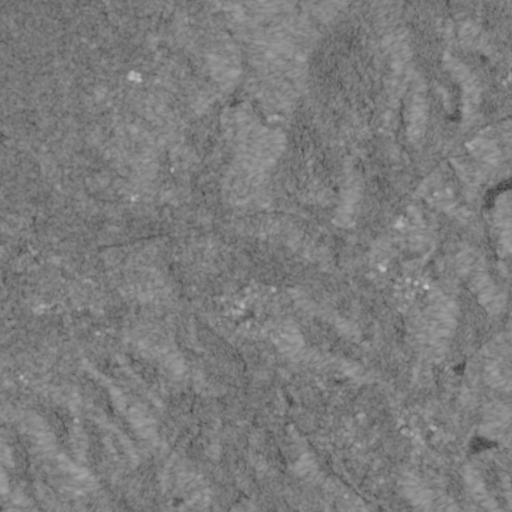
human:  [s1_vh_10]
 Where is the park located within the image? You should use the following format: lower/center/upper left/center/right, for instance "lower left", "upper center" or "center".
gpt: The park is located in the center of the image.
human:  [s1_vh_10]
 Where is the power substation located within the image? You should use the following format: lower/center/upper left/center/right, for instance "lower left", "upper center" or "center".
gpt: The power substation is located in the center right of the image.
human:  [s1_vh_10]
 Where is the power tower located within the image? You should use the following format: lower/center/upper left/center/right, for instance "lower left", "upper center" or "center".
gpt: The power tower is located in the upper right of the image.
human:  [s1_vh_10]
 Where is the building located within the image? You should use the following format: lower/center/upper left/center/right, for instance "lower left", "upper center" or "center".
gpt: There is no building in the image.

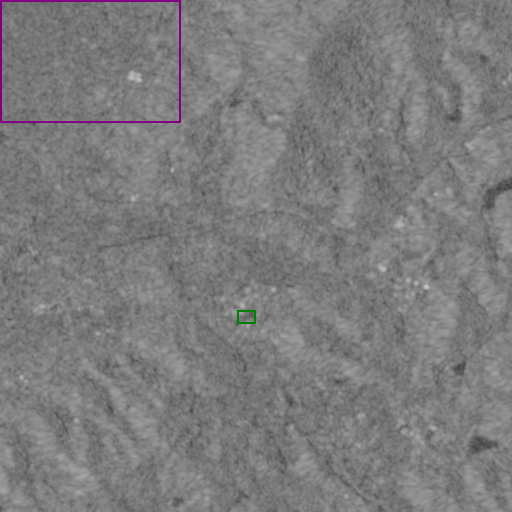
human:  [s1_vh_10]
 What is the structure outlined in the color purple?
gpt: The structure outlined in purple is a crop field.
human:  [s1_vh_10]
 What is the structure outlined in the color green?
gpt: The structure outlined in green is a park.
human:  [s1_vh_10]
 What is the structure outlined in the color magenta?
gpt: There is no magenta outline.